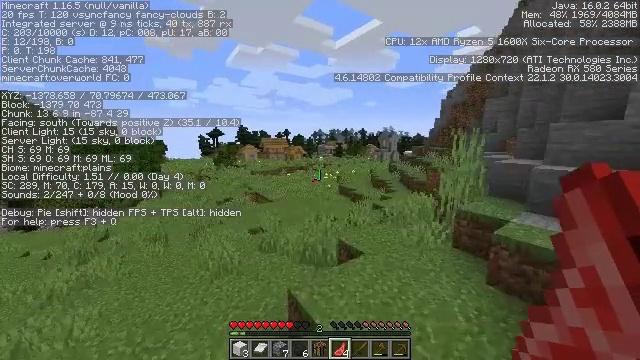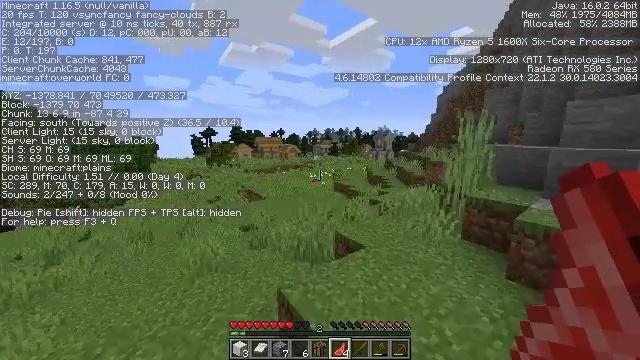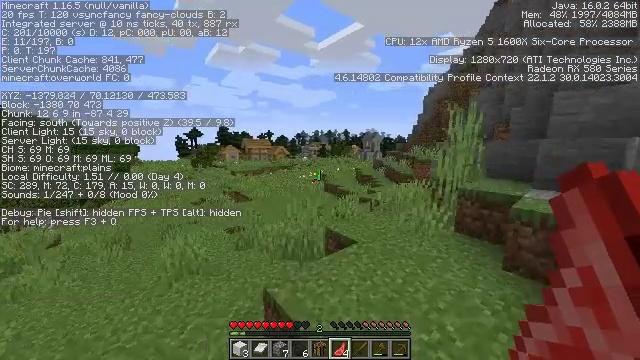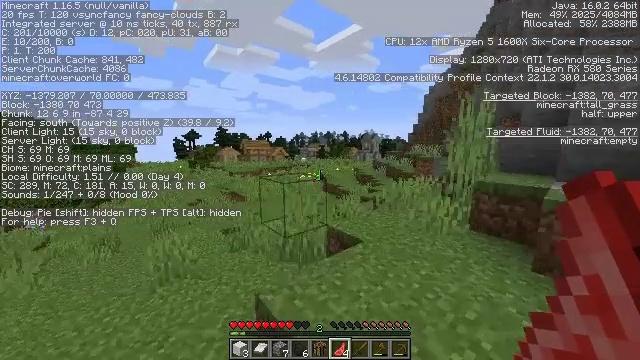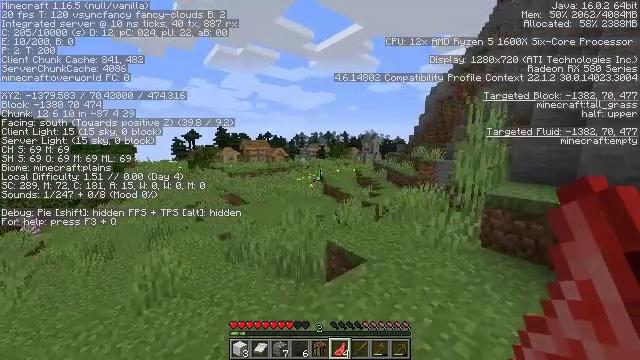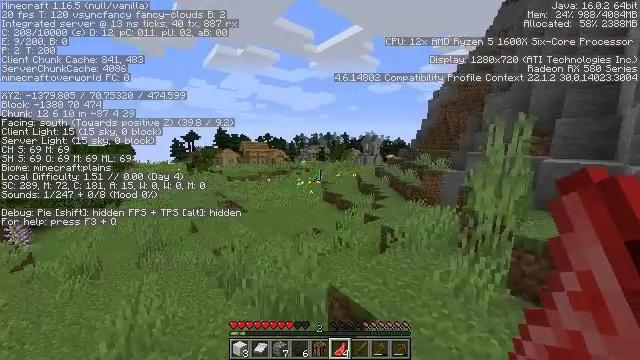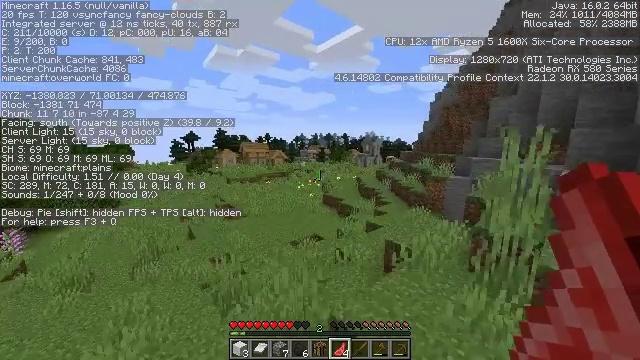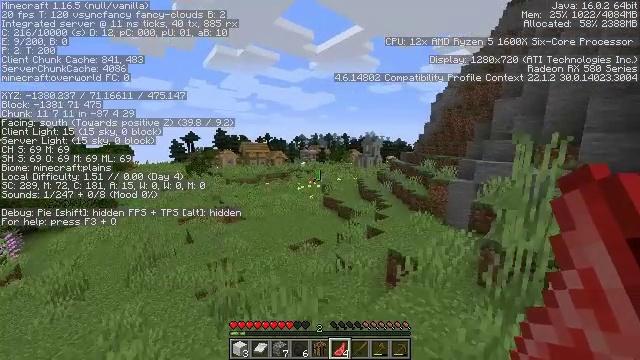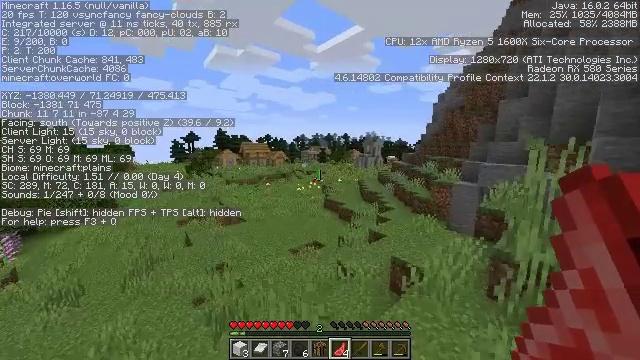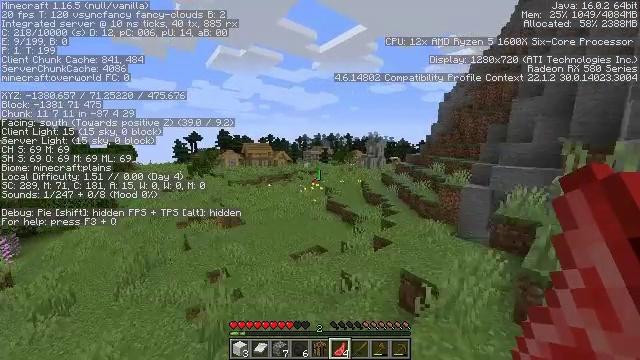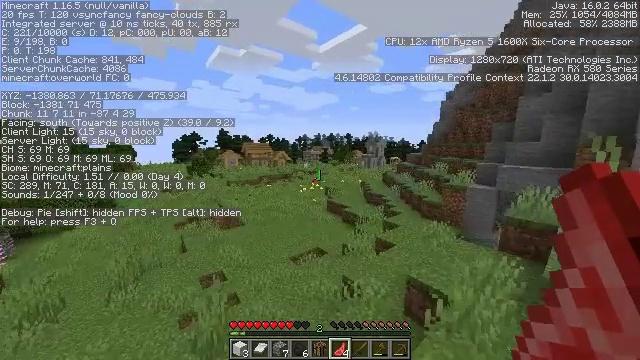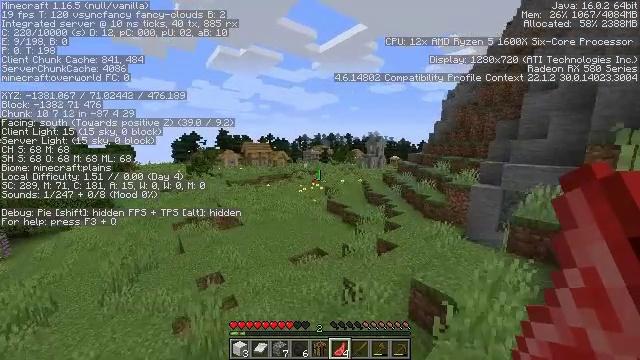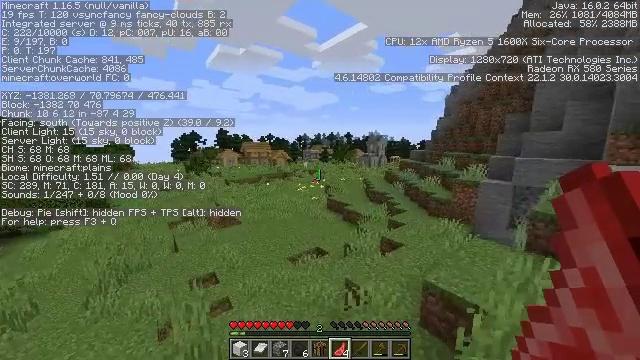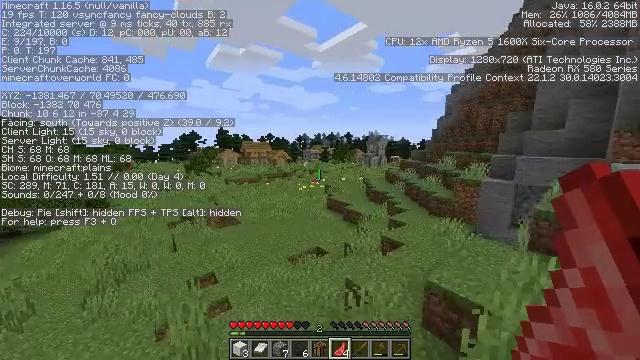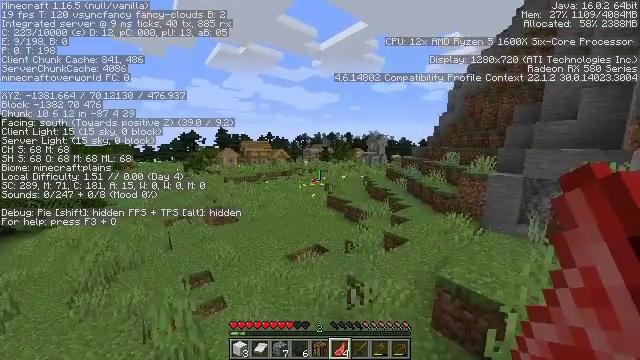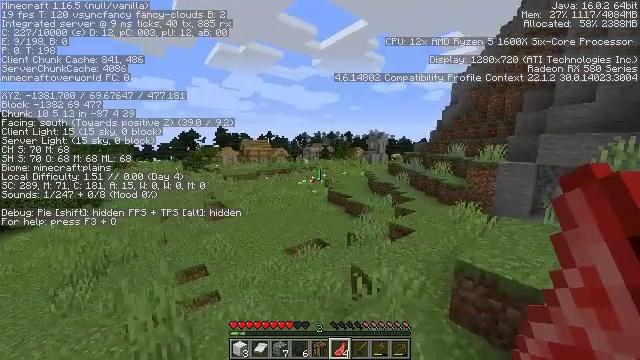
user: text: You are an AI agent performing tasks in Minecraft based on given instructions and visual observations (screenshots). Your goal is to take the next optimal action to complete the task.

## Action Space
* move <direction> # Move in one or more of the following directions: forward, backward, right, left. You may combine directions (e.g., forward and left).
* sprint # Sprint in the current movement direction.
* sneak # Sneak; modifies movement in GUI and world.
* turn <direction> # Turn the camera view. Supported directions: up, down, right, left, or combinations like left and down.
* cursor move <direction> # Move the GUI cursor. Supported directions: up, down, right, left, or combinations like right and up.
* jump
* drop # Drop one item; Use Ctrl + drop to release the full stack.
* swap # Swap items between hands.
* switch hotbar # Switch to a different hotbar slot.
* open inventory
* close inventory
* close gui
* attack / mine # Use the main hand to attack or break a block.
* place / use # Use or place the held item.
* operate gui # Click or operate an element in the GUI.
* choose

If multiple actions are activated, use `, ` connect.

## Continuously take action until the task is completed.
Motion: motion action
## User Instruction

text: Mine the oak trapdoor.
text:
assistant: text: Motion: move forward, turn right, jump
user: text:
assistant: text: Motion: move forward, turn right, jump
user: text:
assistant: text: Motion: move forward, jump
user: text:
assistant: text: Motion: move forward, jump
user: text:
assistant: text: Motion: move forward, jump
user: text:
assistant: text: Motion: move forward, jump
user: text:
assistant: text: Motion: move forward, jump
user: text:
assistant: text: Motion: move forward, jump
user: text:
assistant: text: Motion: move forward, jump
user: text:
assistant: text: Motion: move forward, jump
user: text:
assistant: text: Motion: move forward, jump
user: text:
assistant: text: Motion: move forward, jump
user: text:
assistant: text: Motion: move forward, jump
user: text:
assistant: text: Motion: move forward, jump
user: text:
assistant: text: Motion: move forward, jump
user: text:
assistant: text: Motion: move forward, jump
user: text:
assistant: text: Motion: move forward, turn left and down, jump
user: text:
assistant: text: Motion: move forward, turn left and down, jump
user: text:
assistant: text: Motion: move forward, turn left and down, jump
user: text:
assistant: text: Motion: move forward, jump
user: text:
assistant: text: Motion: move forward, jump
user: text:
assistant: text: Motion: move forward, jump
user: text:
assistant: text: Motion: move forward, jump
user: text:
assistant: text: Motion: move forward, jump
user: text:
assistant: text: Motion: move forward, jump
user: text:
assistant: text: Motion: move forward, turn right and down, jump
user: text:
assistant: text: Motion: move forward, turn right and down, jump
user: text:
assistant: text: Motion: move forward, turn right, jump
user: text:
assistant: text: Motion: move forward, sprint, jump
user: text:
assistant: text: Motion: move forward, sprint, jump